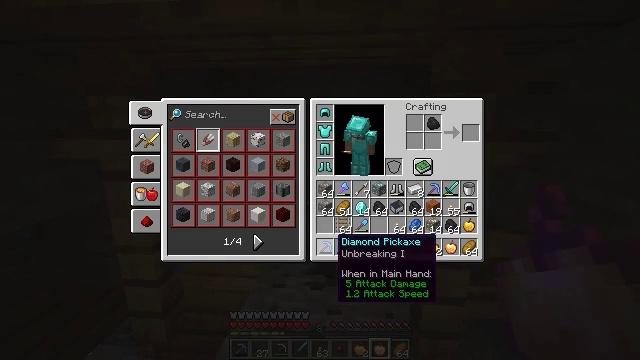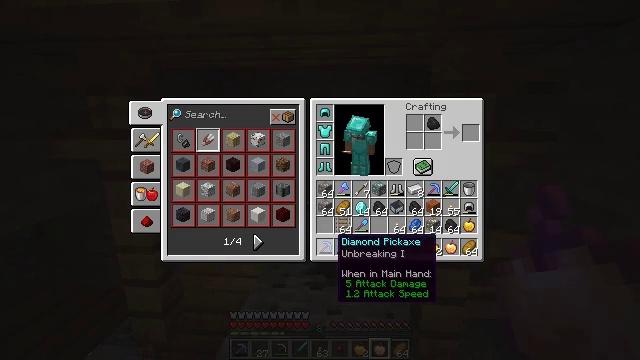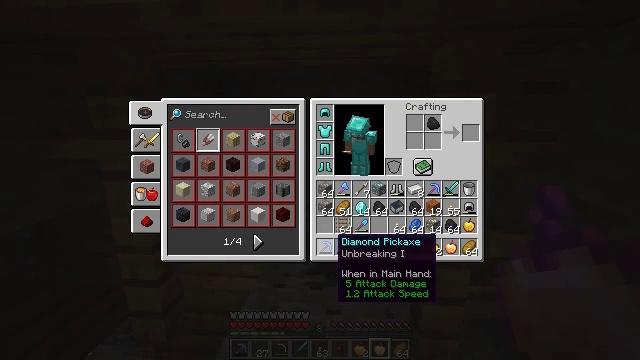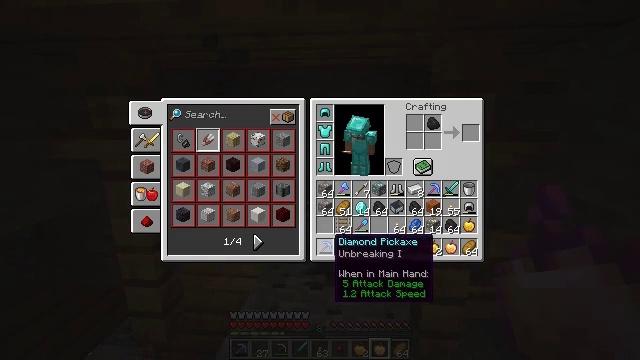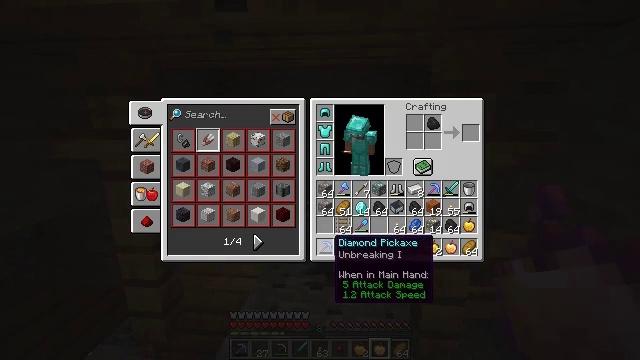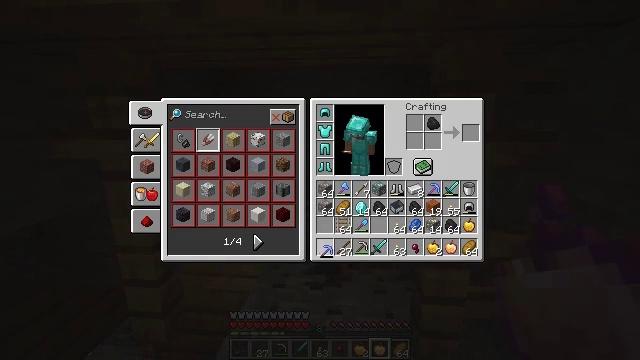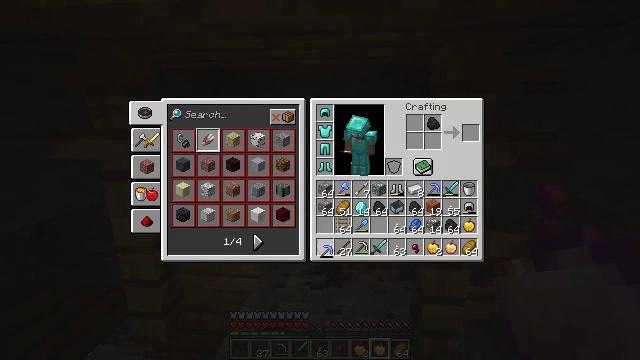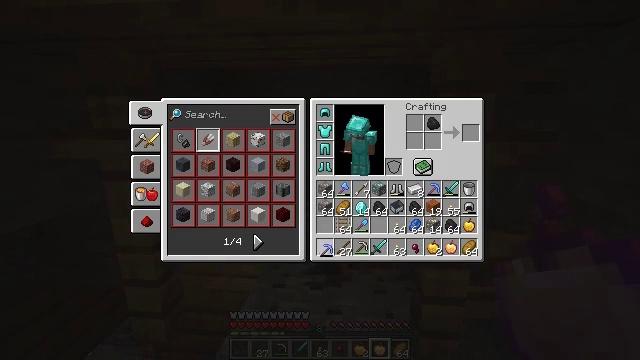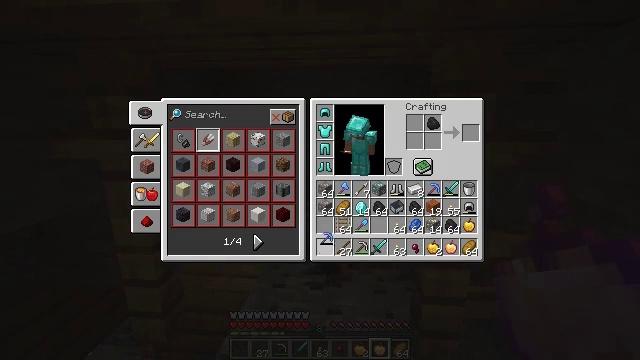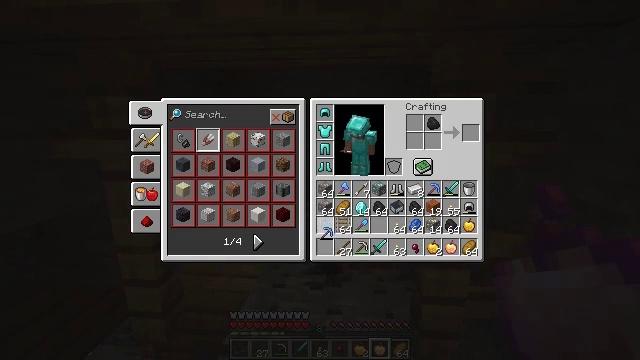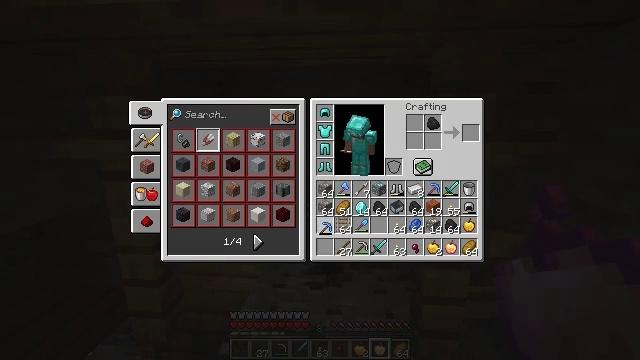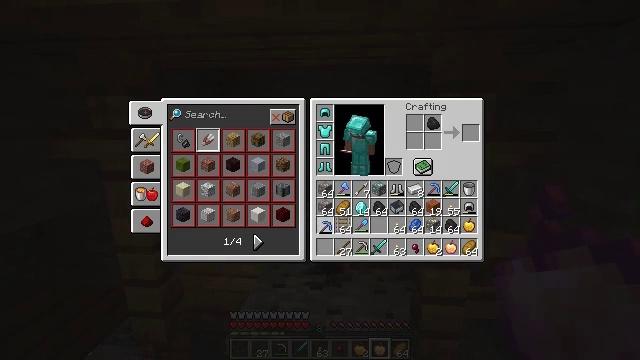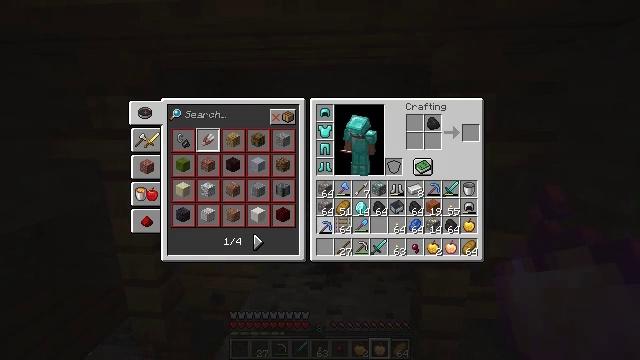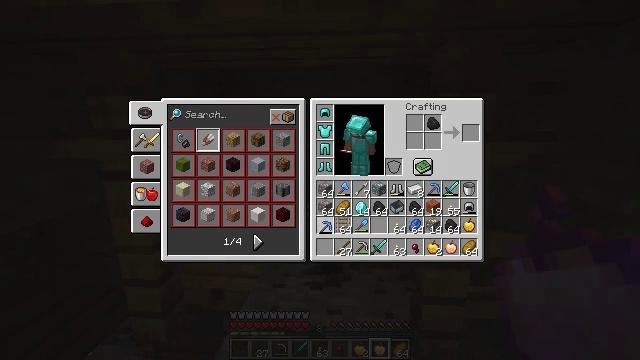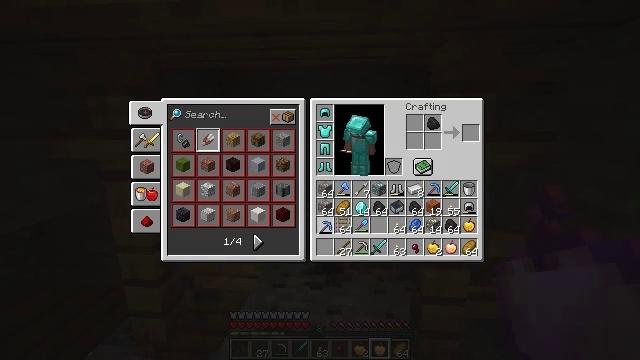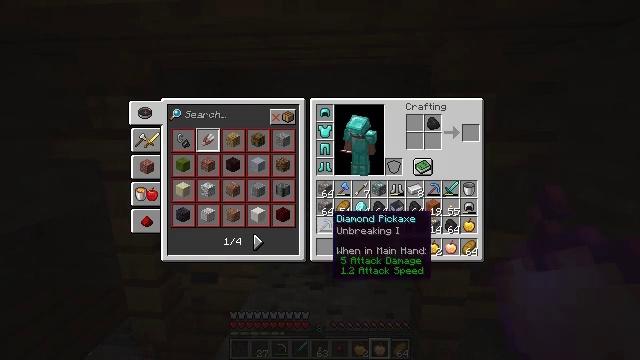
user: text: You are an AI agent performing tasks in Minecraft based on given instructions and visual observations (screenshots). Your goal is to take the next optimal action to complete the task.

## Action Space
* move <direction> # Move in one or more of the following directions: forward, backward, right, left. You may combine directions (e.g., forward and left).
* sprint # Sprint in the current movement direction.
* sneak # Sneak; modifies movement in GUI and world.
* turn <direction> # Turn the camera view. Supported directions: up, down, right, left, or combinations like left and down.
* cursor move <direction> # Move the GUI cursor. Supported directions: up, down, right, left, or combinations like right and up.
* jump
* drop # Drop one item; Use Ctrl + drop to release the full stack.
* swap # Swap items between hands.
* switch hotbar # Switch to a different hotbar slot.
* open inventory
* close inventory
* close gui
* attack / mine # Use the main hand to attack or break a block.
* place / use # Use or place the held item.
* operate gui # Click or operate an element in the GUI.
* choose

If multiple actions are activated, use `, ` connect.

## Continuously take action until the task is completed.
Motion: motion action
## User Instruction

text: Remove a pair of iron boots from the inventory.
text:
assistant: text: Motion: no_op
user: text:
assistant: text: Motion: no_op
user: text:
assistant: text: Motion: no_op
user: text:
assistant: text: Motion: no_op
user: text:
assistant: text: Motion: operate gui
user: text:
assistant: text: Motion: operate gui
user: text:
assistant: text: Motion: operate gui
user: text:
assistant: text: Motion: cursor move up
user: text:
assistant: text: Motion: no_op
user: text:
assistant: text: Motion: no_op
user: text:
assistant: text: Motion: operate gui
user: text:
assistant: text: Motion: operate gui
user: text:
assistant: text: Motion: operate gui
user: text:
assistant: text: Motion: operate gui
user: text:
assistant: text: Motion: no_op
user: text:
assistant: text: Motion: no_op
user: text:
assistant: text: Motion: no_op
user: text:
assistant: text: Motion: no_op
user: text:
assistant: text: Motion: operate gui
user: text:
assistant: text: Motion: operate gui
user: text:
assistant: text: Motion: operate gui
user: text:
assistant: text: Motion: cursor move right
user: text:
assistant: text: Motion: cursor move right and down
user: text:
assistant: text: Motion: cursor move right and down
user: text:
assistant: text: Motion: no_op
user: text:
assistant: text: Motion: no_op
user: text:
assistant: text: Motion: no_op
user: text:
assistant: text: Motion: no_op
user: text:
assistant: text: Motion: no_op
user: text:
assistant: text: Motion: no_op